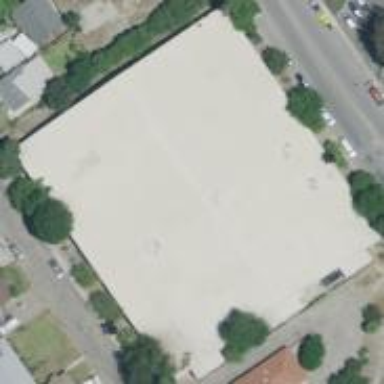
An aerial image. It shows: Warehouse.